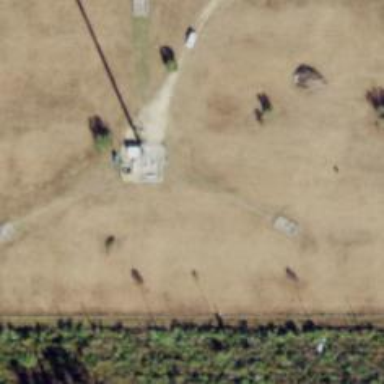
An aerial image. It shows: Communication mast tower.